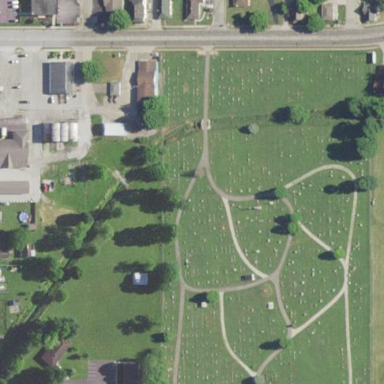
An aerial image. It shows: Cemetery.